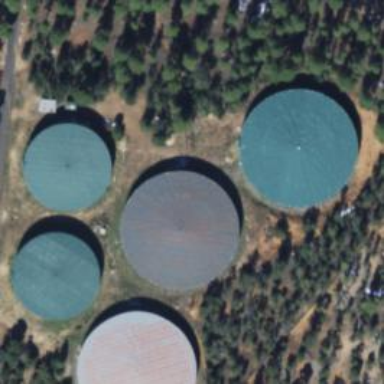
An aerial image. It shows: Water storage tank.